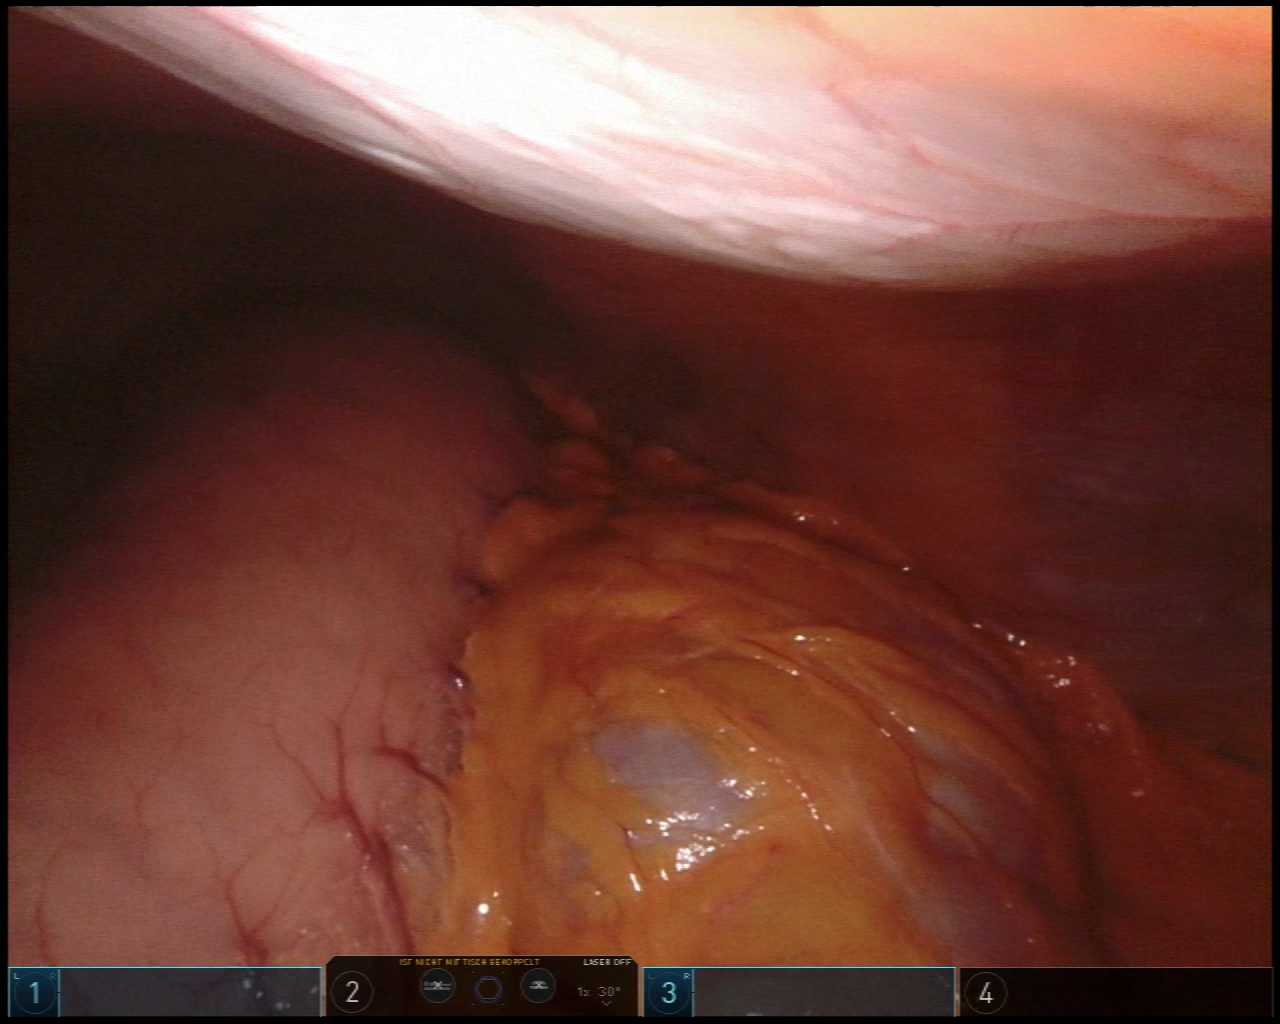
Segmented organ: abdominal_wall
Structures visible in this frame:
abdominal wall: yes
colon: yes
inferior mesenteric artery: no
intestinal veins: no
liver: yes
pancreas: no
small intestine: no
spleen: no
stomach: yes
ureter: no
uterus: no
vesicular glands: no